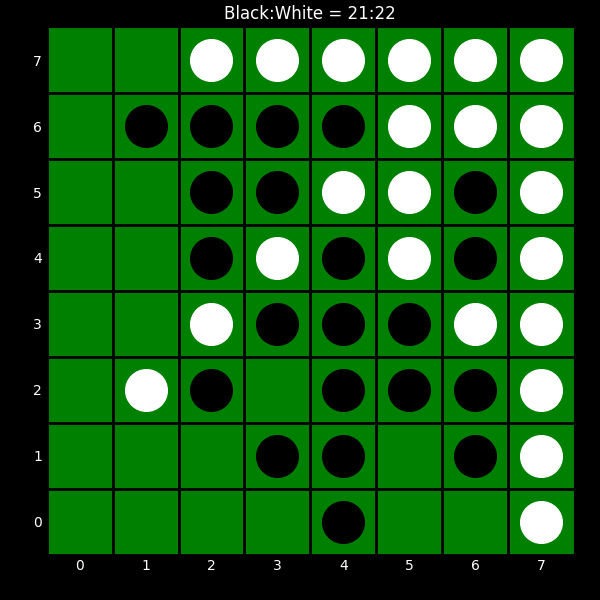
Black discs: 21
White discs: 22